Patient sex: F
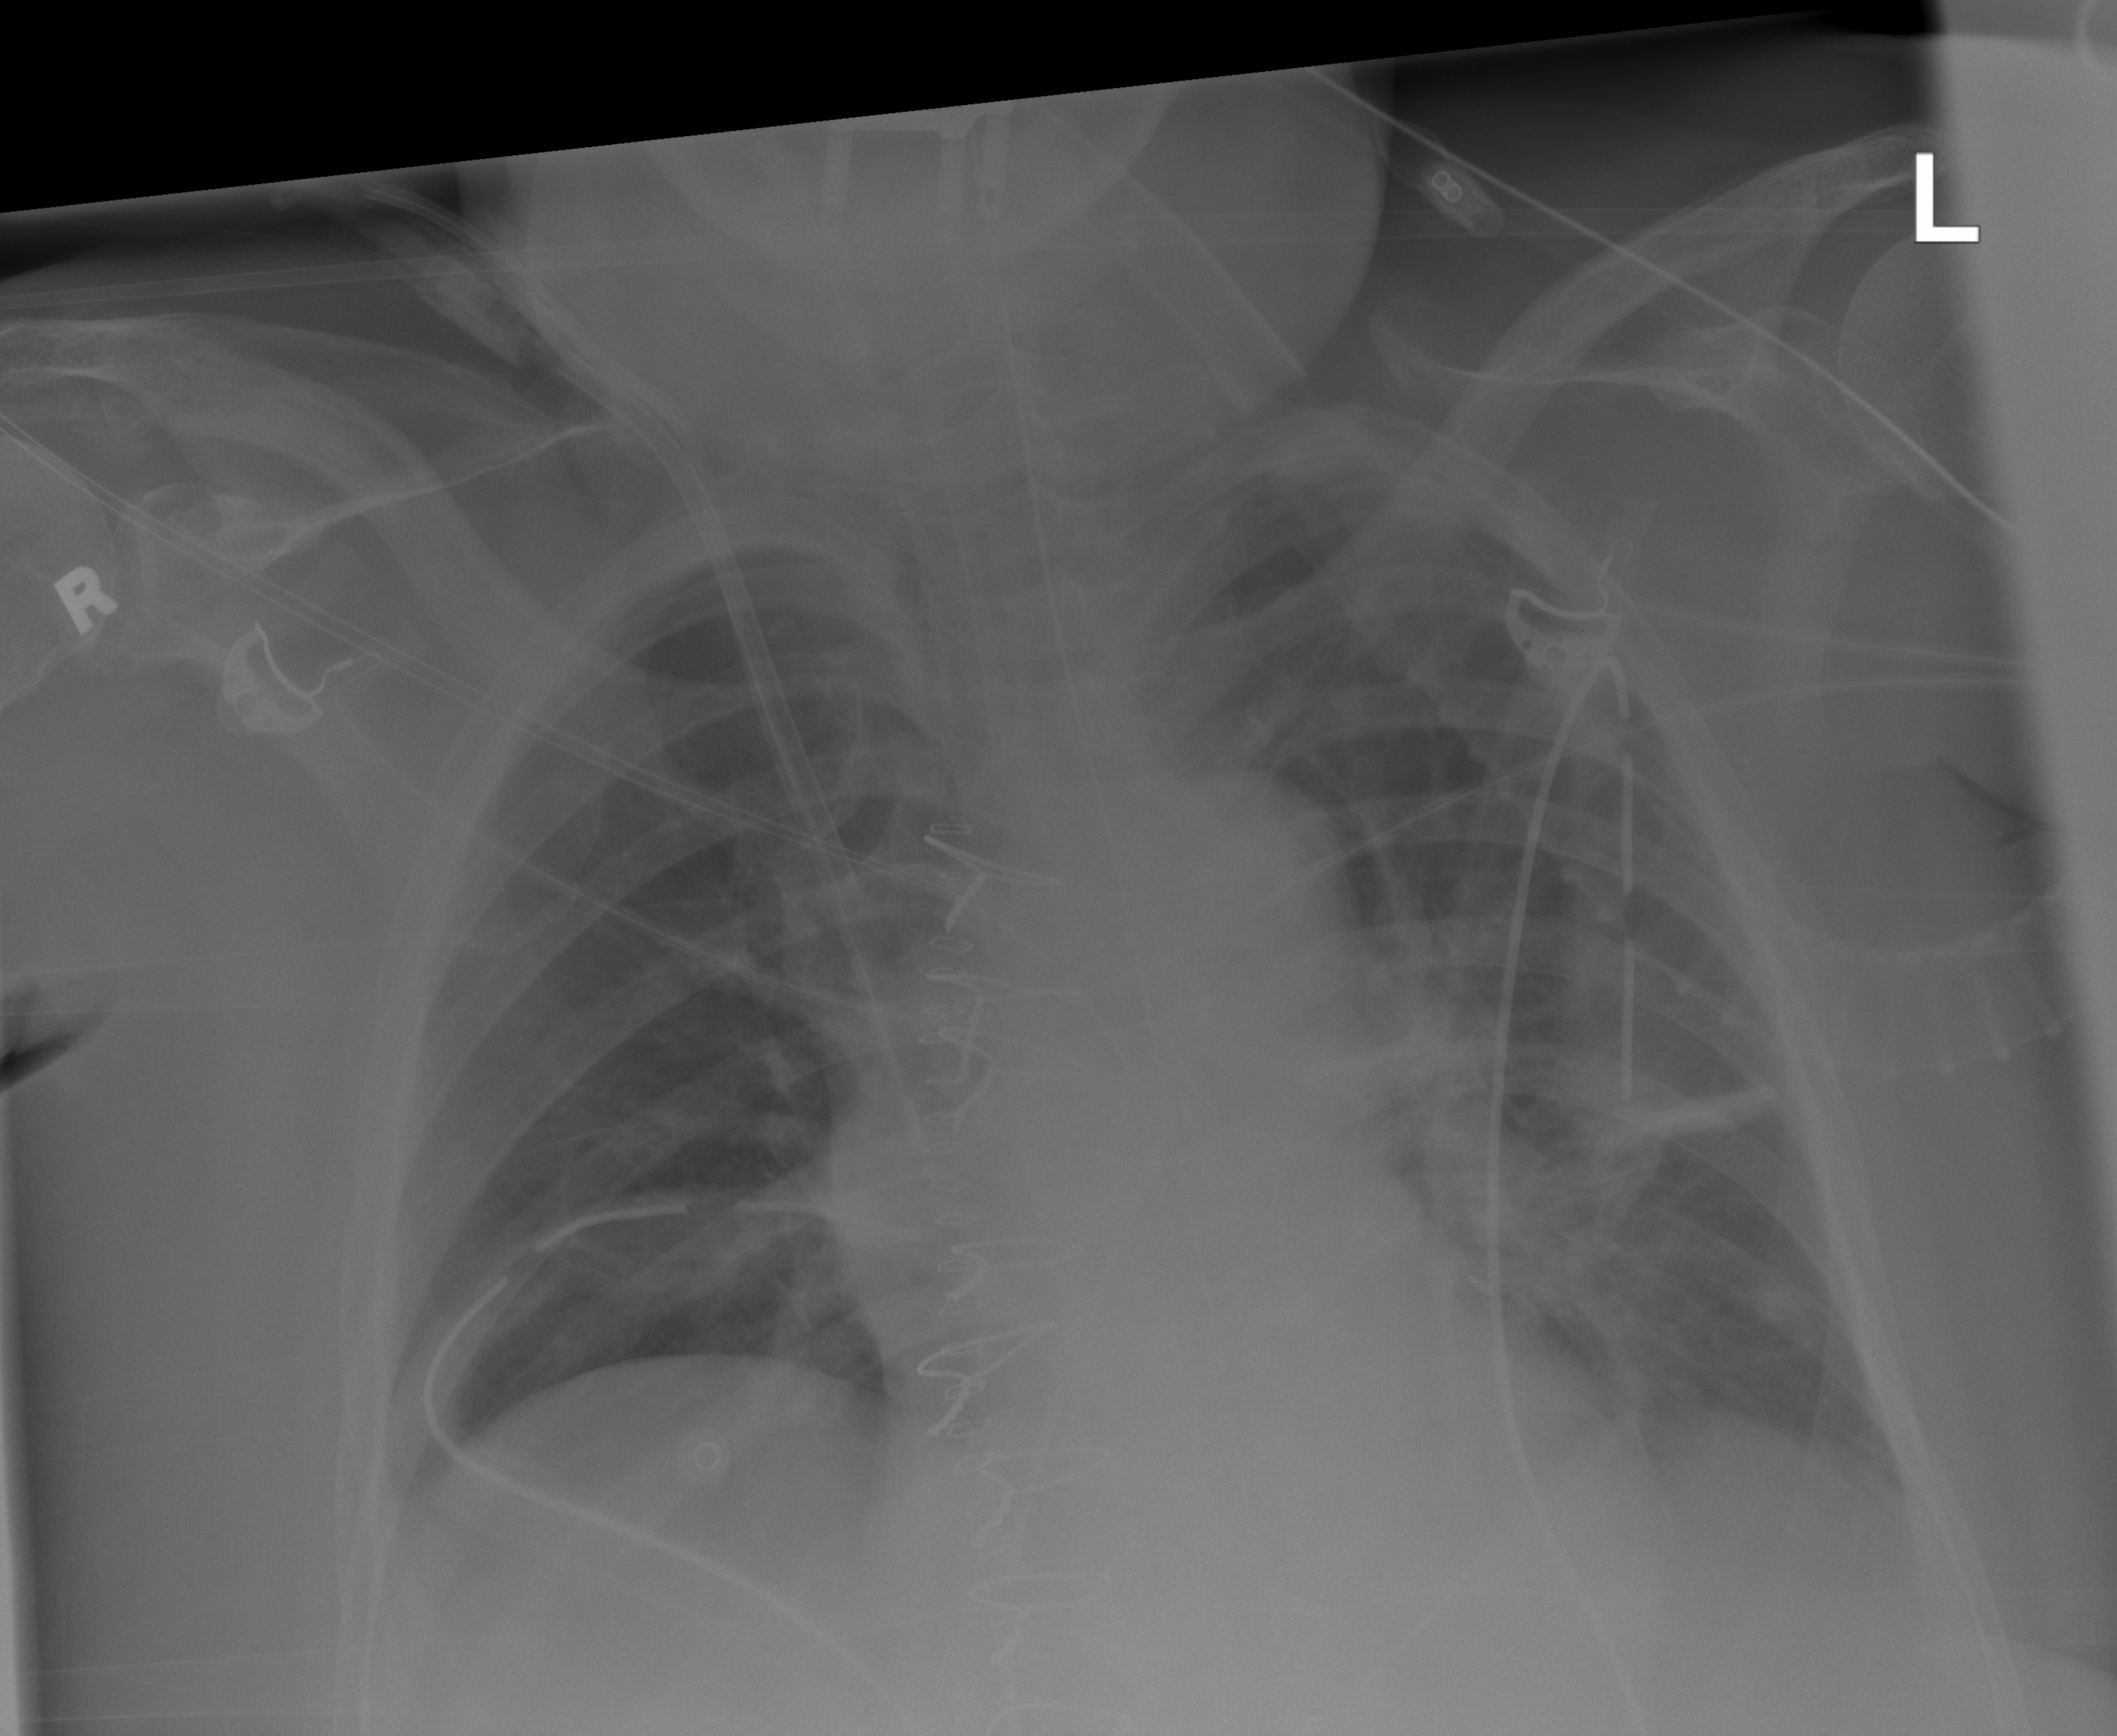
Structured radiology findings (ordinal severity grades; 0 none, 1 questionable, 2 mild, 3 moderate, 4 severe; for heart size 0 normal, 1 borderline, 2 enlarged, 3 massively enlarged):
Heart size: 0
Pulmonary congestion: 0
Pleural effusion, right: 0
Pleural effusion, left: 2
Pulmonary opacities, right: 0
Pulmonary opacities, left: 2
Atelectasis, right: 0
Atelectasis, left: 2